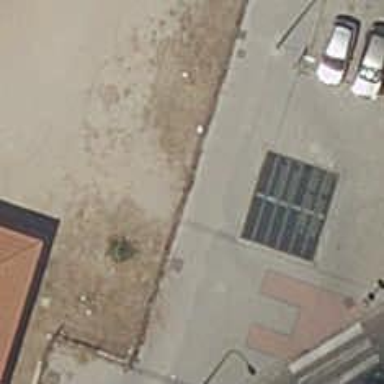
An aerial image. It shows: Footway surfaced with paving stones.